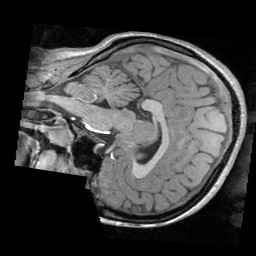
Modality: T1w
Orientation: sagittal